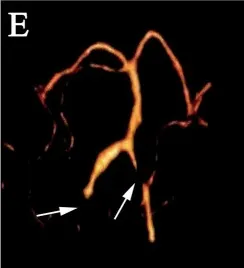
Brain and neck CTA revealed occlusion of the bilateral VA V3 segment, proximal V4 segment and bilateral AICA, severe stenosis of the distal left VA V4 segment. MRI, magnetic resonance imaging; MCP, middle cerebellar peduncle; CTA, computed tomography angiography; VA, vertebral artery; AICA, anterior inferior cerebellar artery.
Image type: radiology (ct)